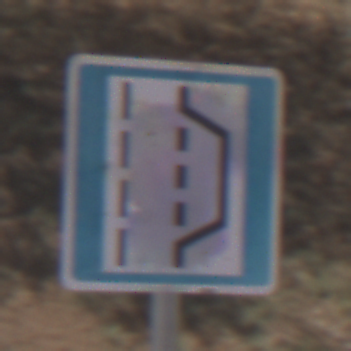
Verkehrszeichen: NothalteUndPannenbucht
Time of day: Midday
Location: Outdoor (RoadRail)
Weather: Clear
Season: NotSpecified
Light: Natural